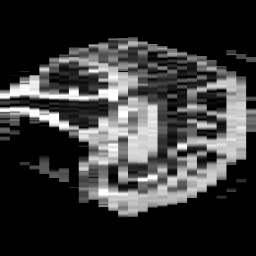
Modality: ADC
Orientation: sagittal
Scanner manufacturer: philips
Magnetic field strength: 3 T
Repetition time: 4.638 s
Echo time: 0.07429 s